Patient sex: M
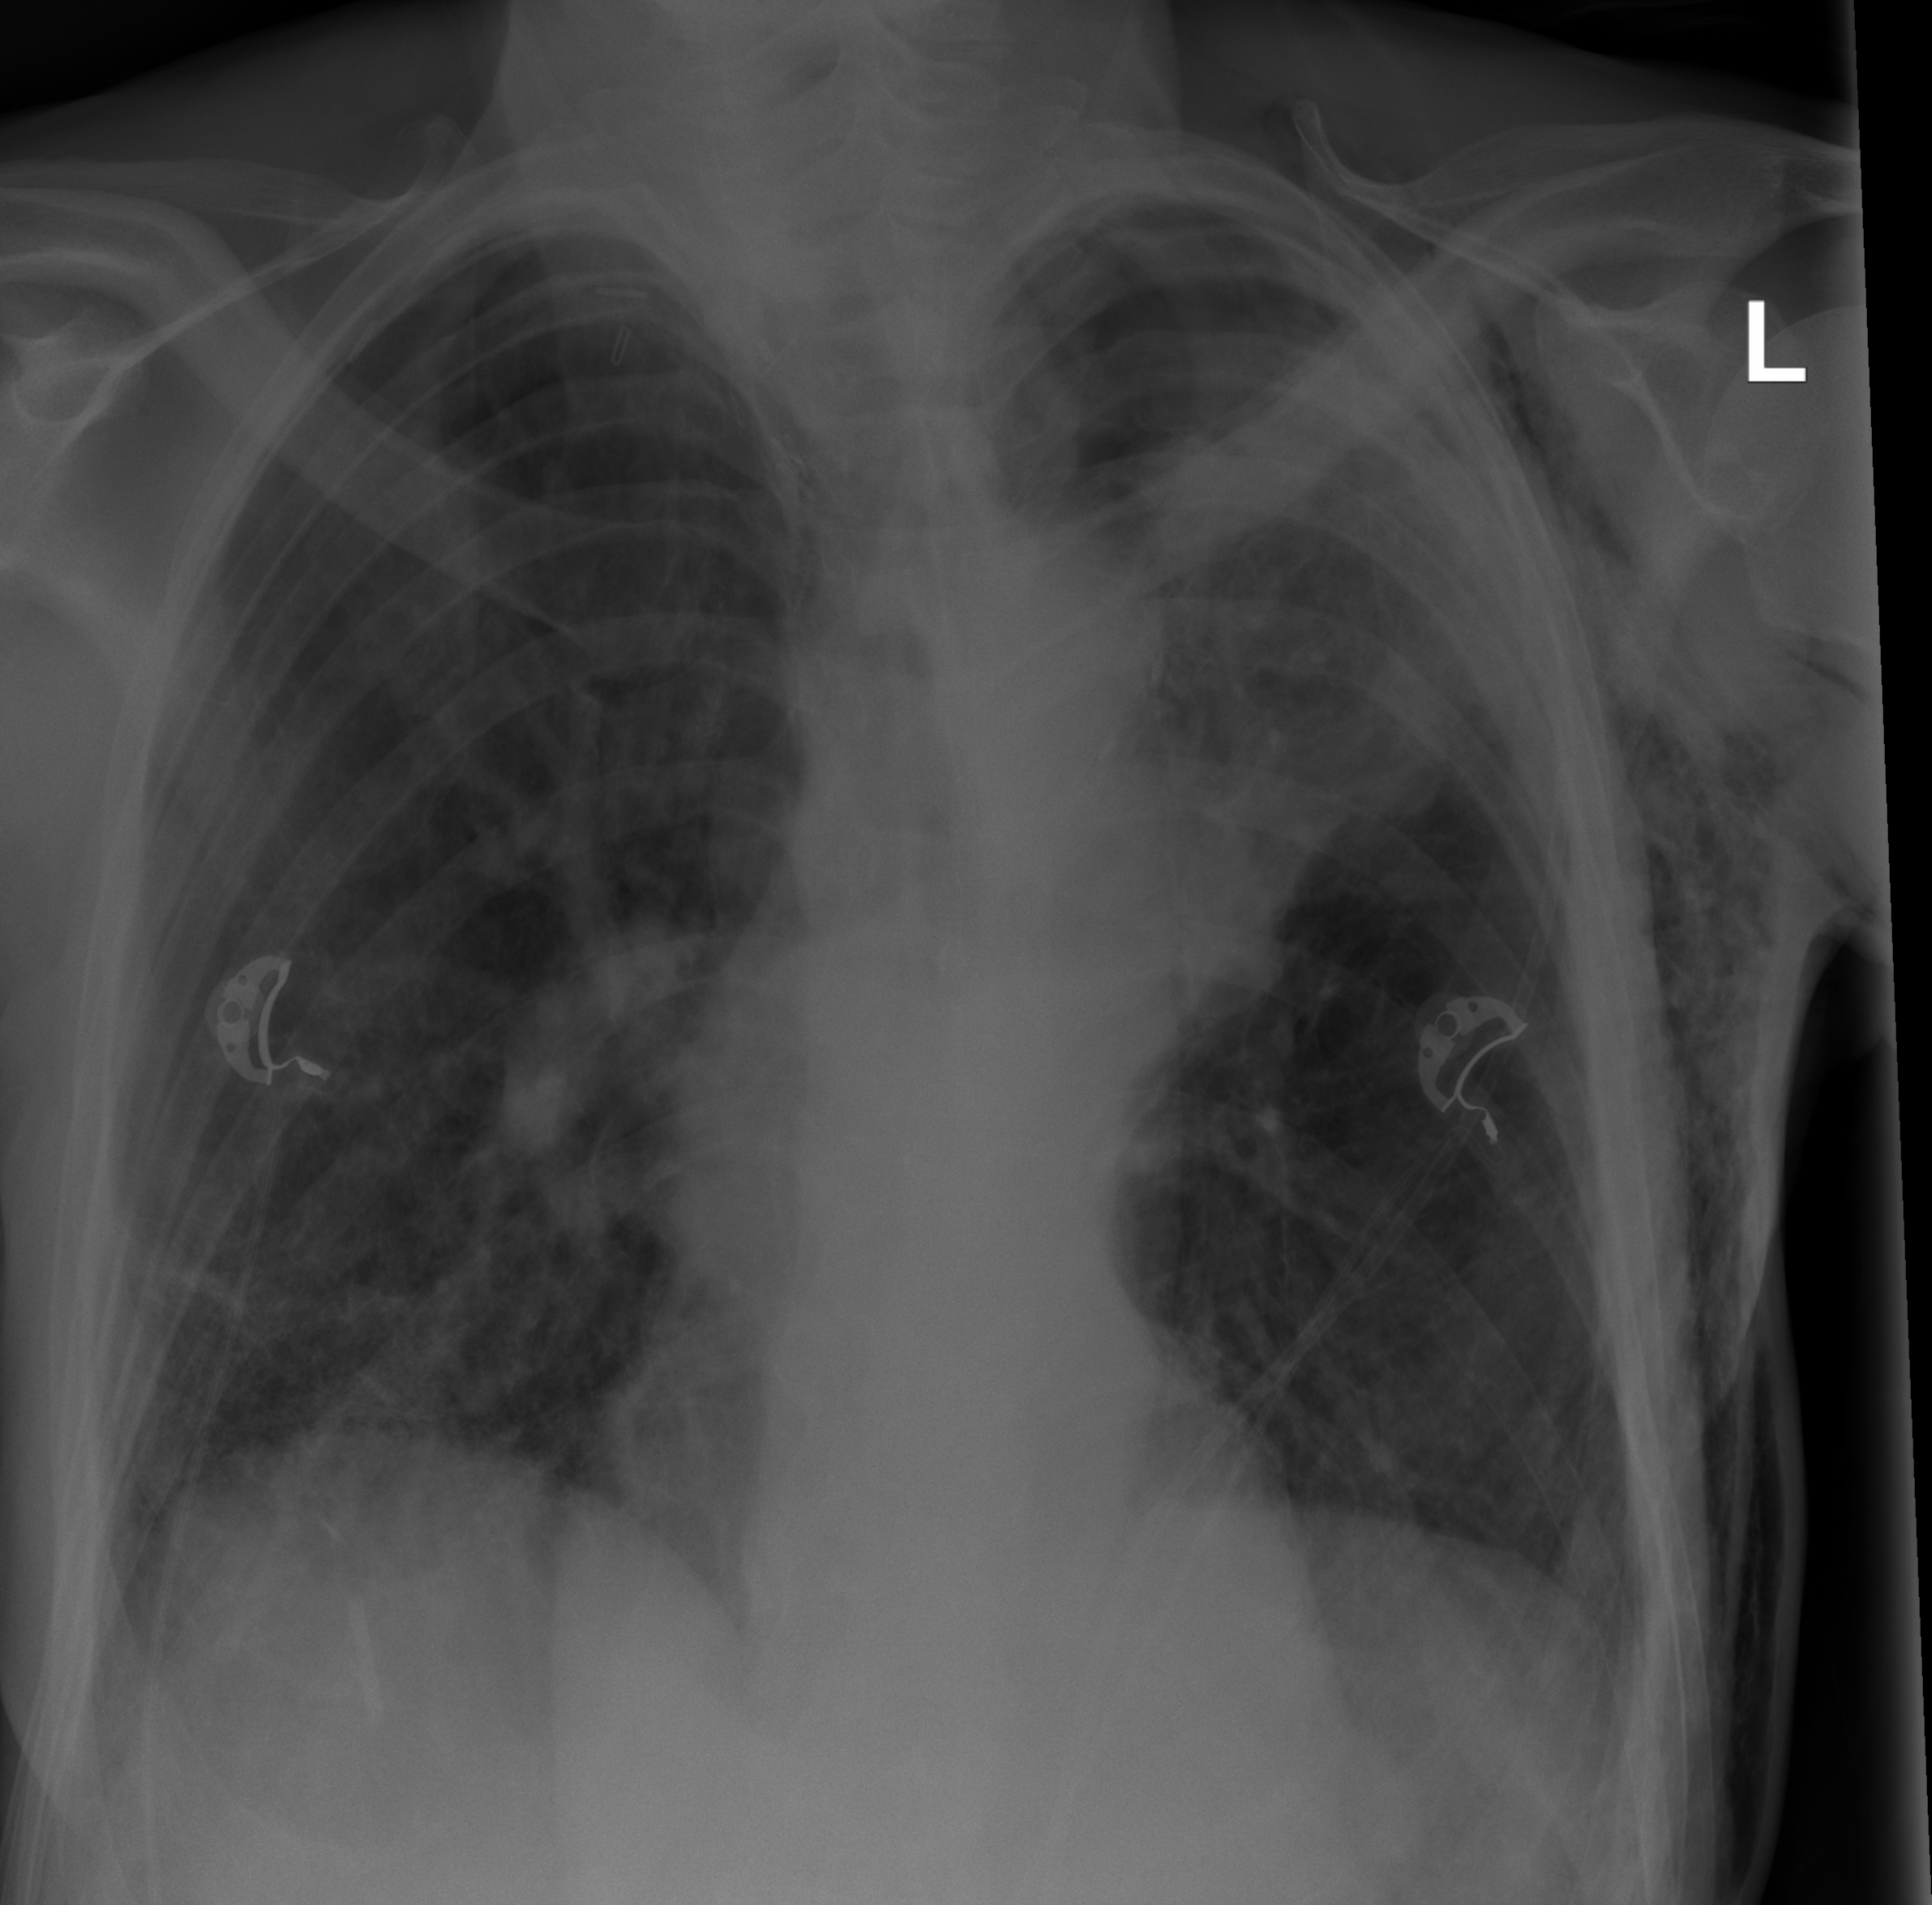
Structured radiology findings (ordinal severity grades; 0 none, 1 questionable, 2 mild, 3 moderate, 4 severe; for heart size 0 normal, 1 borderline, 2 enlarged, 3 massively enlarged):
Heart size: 0
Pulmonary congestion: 0
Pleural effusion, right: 0
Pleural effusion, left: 0
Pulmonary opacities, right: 0
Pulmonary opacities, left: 0
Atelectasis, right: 0
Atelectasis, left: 2